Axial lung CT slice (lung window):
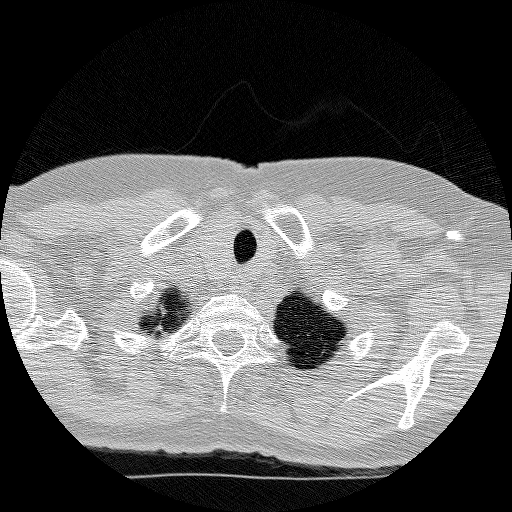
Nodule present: no